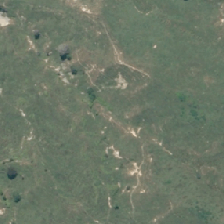
Land cover: low_producing_grassland